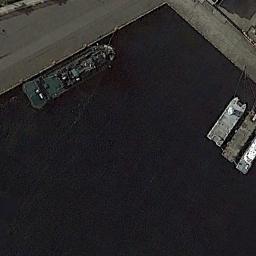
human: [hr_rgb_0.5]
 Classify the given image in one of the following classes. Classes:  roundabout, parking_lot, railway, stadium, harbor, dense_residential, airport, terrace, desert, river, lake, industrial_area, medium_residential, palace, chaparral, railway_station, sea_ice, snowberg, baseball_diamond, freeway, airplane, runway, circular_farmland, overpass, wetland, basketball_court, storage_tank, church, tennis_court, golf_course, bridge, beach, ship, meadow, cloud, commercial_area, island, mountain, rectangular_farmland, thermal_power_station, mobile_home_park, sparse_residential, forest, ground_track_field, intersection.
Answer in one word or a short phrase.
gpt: ship